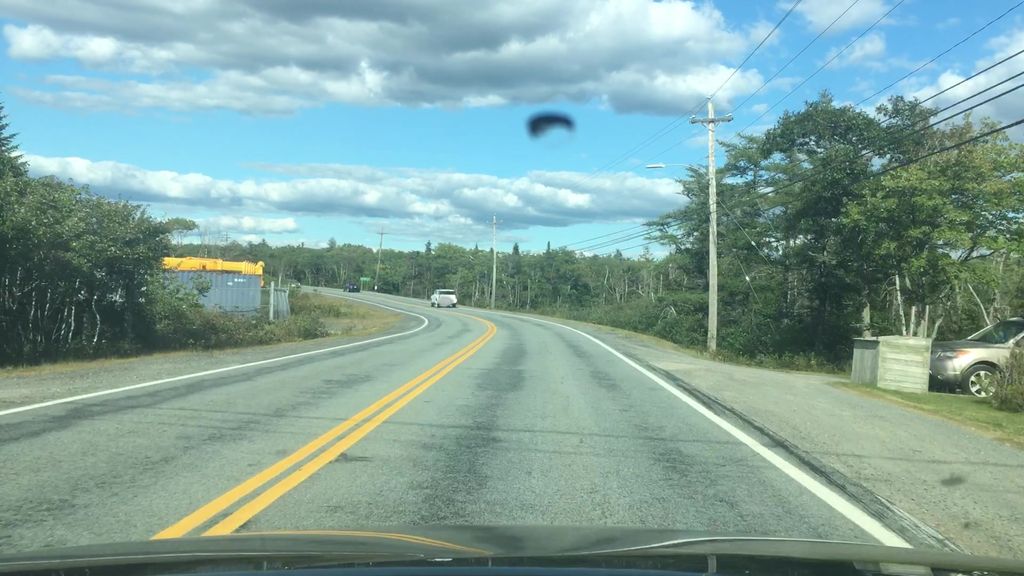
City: halifax